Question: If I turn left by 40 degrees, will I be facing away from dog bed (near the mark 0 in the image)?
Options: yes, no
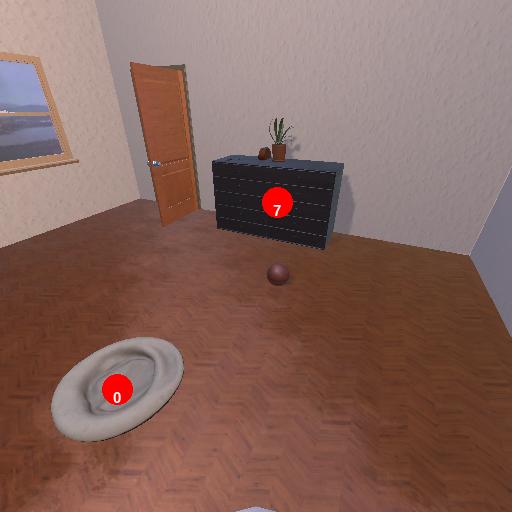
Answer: yes